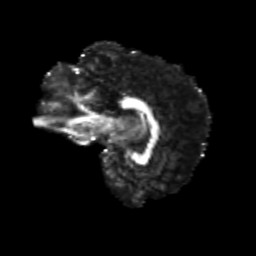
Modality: FA
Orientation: sagittal
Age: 30
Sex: male
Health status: healthy
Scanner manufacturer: siemens
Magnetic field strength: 3 T
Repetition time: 8.6 s
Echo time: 0.095 s